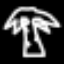
Label: palm tree